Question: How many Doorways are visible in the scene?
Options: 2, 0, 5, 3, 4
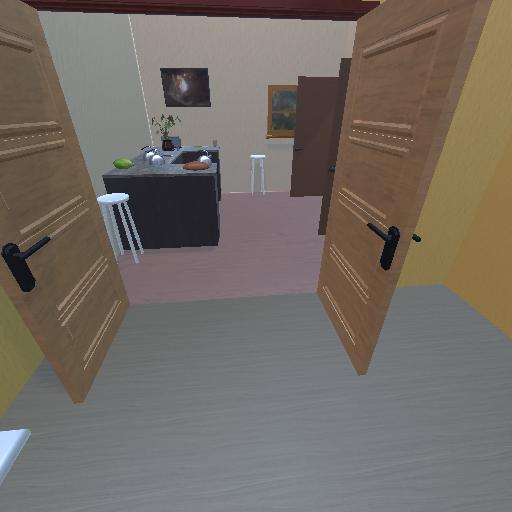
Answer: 2